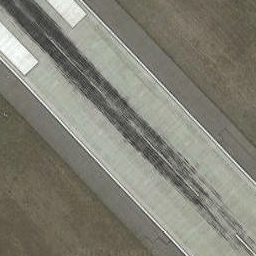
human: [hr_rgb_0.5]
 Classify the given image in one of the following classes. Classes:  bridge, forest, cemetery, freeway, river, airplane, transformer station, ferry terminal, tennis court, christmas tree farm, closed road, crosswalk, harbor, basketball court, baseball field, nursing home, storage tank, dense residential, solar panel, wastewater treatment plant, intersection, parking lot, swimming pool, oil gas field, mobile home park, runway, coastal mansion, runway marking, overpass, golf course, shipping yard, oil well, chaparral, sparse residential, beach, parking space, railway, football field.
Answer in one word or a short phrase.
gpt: runway